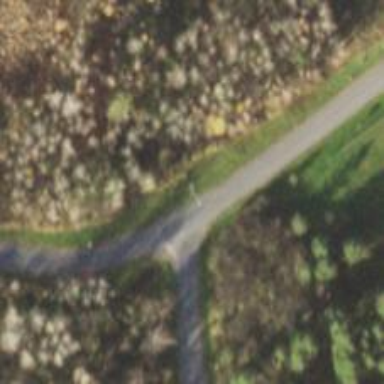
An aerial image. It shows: Residential road.